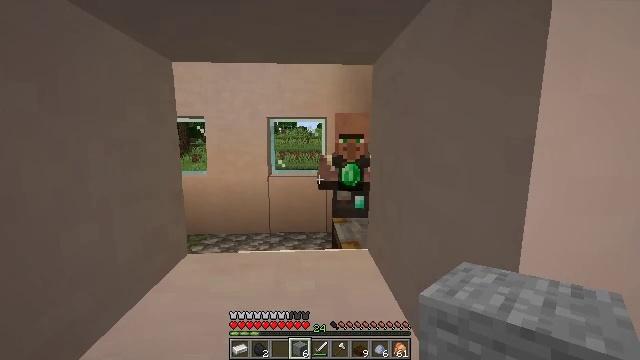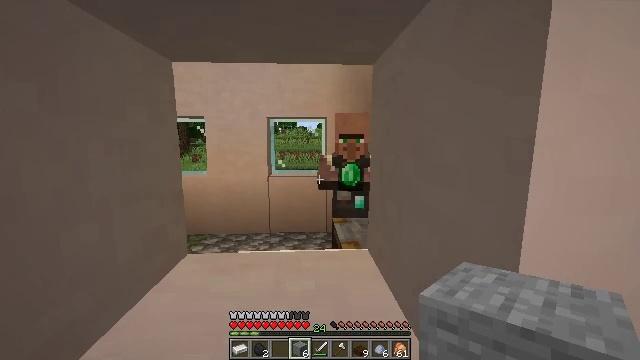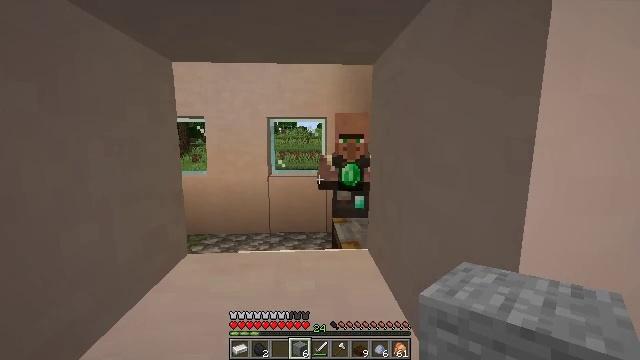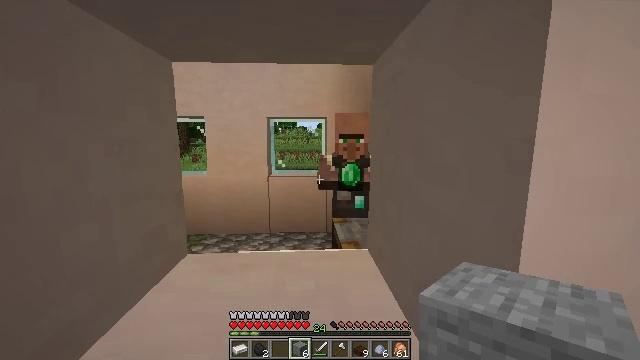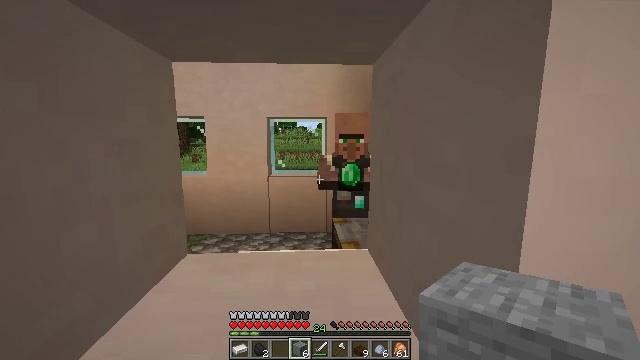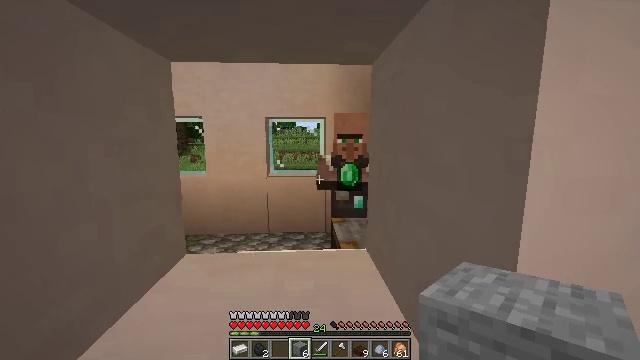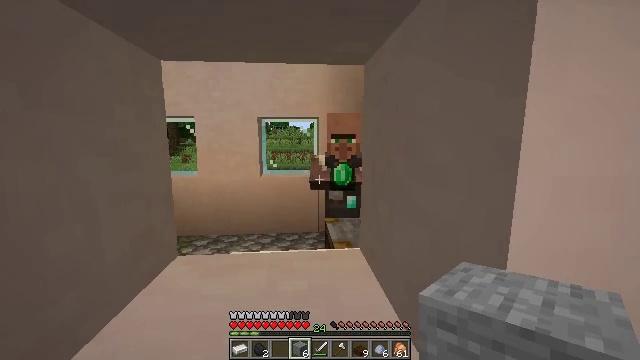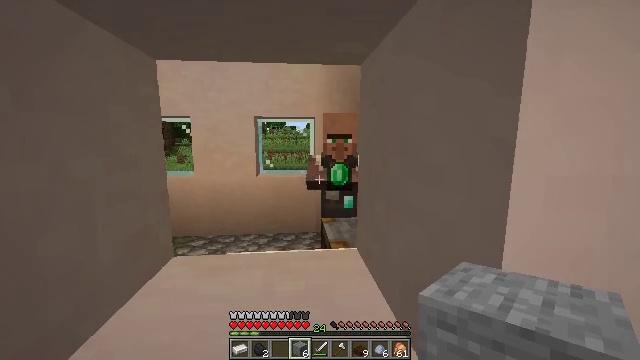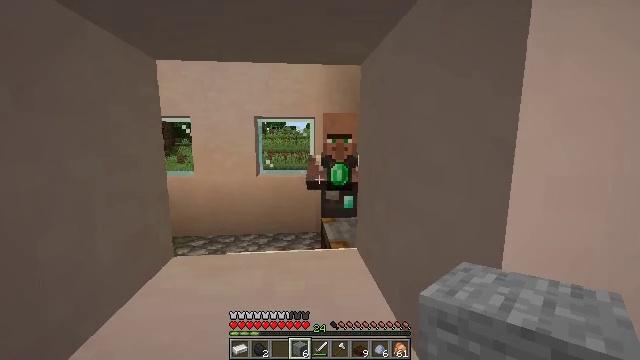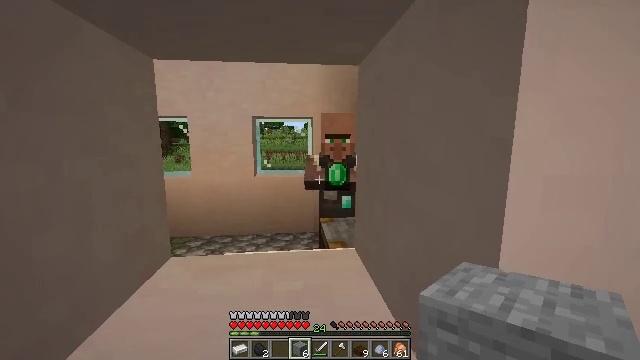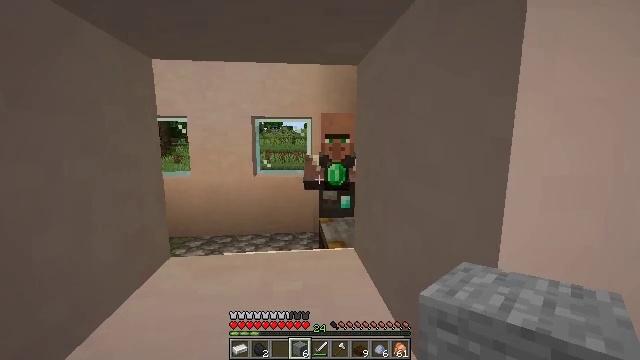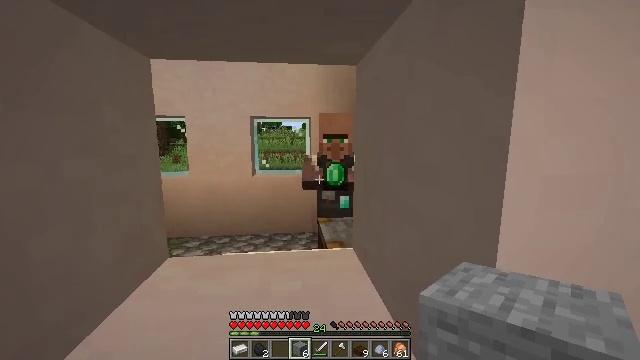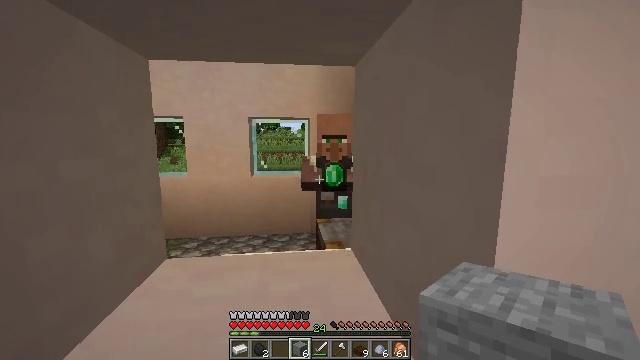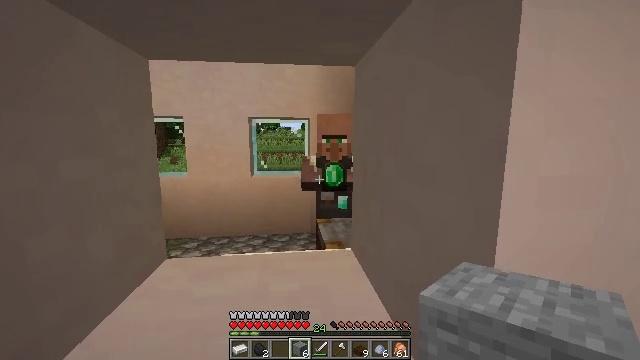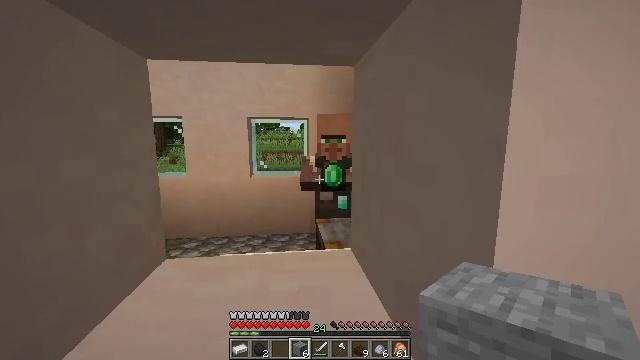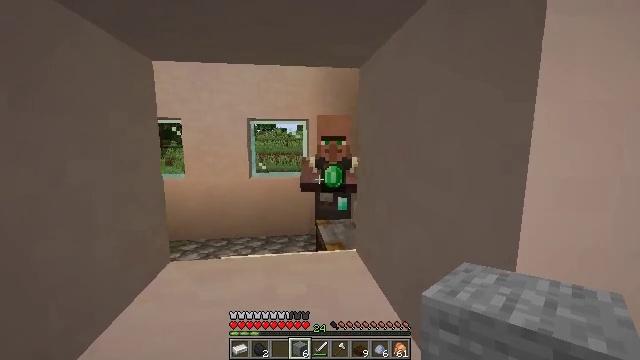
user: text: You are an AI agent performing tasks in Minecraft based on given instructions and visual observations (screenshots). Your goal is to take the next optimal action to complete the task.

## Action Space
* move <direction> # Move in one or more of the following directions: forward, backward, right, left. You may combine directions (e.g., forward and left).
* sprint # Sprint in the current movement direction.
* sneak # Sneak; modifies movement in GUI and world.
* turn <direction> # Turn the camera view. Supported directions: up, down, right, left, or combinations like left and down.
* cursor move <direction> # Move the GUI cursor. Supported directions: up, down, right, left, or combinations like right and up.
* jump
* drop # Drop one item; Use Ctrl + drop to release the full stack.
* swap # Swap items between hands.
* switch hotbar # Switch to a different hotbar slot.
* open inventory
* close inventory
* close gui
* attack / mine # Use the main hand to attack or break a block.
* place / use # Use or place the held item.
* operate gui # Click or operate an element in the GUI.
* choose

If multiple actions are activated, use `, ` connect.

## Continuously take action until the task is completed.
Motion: motion action
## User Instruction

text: Break the white terracotta block.
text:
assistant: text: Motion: no_op
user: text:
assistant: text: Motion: no_op
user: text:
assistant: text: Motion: no_op
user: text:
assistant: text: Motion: no_op
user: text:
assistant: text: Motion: no_op
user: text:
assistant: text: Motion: turn right
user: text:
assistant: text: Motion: no_op
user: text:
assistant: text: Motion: no_op
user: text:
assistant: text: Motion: no_op
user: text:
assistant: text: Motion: no_op
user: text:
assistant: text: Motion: no_op
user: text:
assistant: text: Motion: no_op
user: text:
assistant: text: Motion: no_op
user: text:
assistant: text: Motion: no_op
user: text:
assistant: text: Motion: move left
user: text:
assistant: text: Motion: move left, turn right
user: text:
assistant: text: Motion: move left, turn right
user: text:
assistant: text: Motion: turn right
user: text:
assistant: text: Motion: turn right
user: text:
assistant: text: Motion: no_op
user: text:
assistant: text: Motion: no_op
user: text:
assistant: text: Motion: no_op
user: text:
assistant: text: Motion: no_op
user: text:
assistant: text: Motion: move right
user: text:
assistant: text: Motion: move right
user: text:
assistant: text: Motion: no_op
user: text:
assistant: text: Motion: no_op
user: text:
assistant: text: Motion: no_op
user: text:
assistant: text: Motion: no_op
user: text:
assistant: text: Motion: no_op